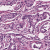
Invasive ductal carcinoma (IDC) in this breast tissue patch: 1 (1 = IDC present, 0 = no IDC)